Question: I'm using Interface Builder in Xcode 6 to make an app and am having trouble getting the text fields and button to centre on the screen for different size screens.
I thought it was a matter of selecting horizontal and vertical centering in container but it doesn't seem to be that when I try it in auto layout. Actually I've tinkered around a bit and I still haven't got it.
I just want to be able to see all of my button and text fields for any size iPhone screen and right now simulator is only showing part of these UI elements like this:

I also want to do this in storyboard and not in code as I'm not at the level of doing this in code yet.
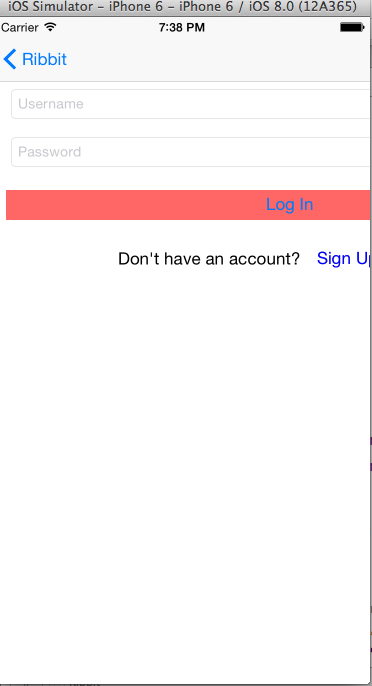
Answer: Step 1: Make sure your size class covers all the iPhone screen at least in portrait view. So, change the size class to "wCompact hRegular".
Step 2: After setting the size class properly, add the UITextFields and UIButton to your storyboard. To me, it looks something like-

Step 3:
Before, you start adding constraints, you need to remember two things-
a. Your element(UITextField, UIButton, UIView or any component) needs to know its starting position unambiguously, and
b. Your element needs to know its size meaning, its height and width.
In this case, as you want to centre your elements, I am just assuming that it needs to be centred starting from 10 scale from the left edge and should end 10 scales away from the right edge of your iPhone screen. Now, that means, it's width will be different based on the screen size, but its height will be same.
So, I just add the constrains following way for the 1st text box-

Notice, in the size inspector, I set the text box's starting point, x and width in a way that it is 10 pt away from left edge and 10 pt away from the right edge. Don't worry, it's just simple math.
For the 2nd textField, I add the constrain, the same way-

Lastly, for the button, the constrains are following-

Now, you are good to go. Everything is centered.